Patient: sex M, age 69
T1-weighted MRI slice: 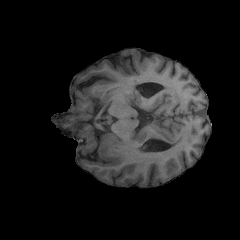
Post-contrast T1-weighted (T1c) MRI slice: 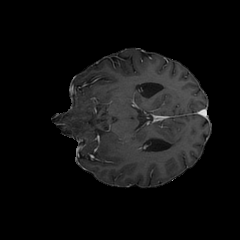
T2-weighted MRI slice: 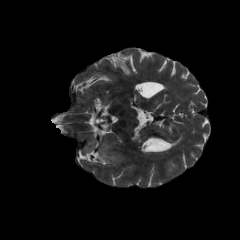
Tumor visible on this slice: yes
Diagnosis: Glioblastoma, IDH-wildtype
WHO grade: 4